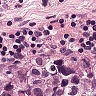
Metastatic tissue present: yes